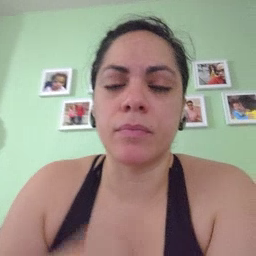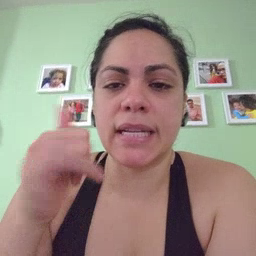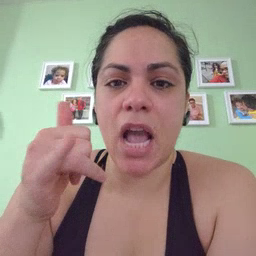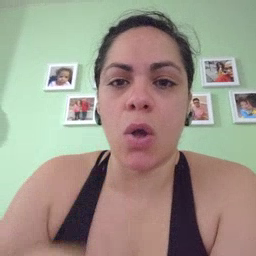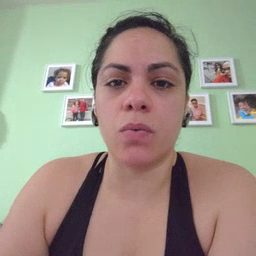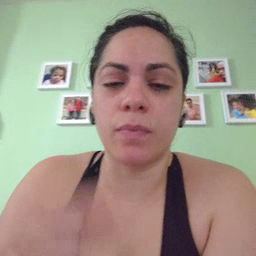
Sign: yellow